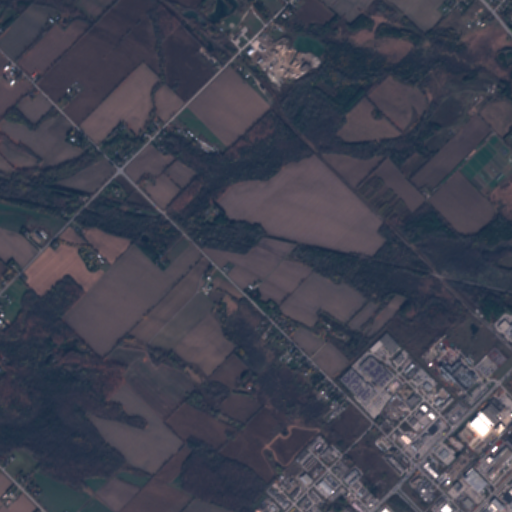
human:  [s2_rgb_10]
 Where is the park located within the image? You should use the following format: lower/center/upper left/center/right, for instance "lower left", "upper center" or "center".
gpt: The park is located in the upper center of the image.
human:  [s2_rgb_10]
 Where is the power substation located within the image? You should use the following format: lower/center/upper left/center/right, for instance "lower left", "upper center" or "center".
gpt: The power substation is located in the lower right of the image.
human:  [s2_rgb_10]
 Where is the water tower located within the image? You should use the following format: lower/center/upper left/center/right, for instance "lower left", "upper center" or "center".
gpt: The water tower is located in the lower right of the image.
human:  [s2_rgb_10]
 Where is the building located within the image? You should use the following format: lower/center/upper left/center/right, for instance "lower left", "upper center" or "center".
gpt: There is no building in the image.